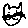
Label: cat